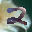
Label: 2